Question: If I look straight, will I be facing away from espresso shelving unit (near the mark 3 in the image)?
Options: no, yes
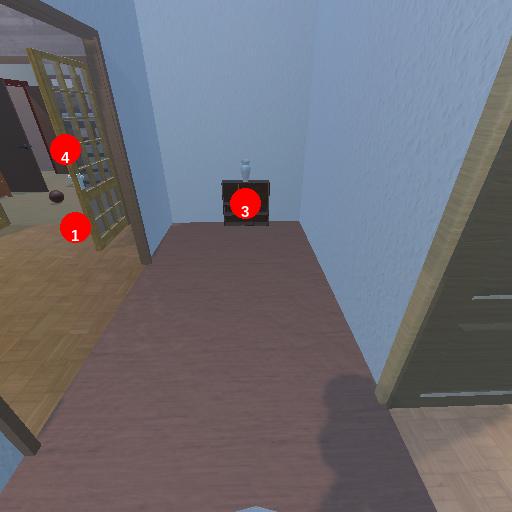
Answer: no